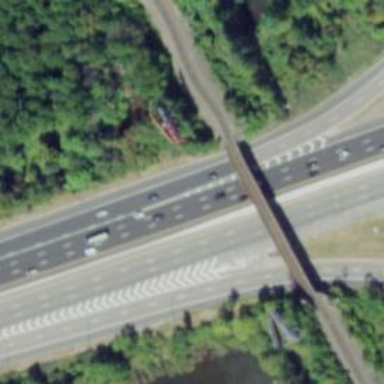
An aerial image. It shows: Motorway link.